Aerial crown-view tile of a tropical tree (Barro Colorado Island, Panama), acquired 20241112:
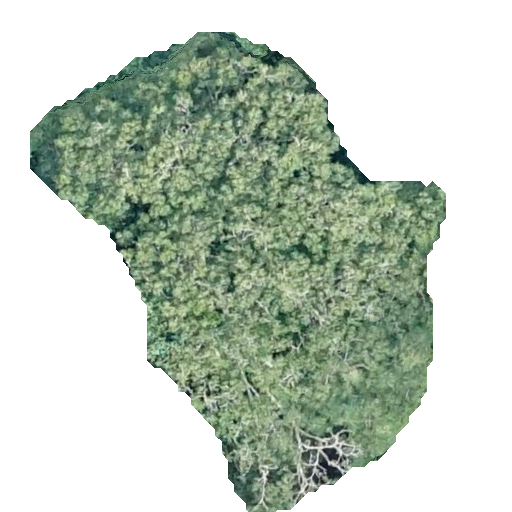
Species: Tabebuia rosea
GBIF accepted scientific name: Tabebuia rosea
Crown area: 181.559 m²